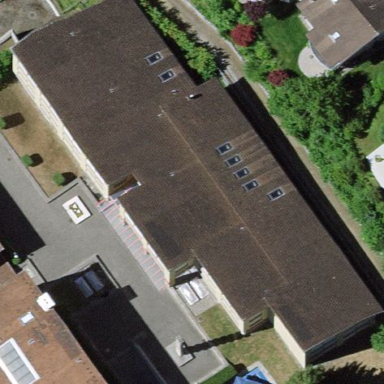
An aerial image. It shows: School building.